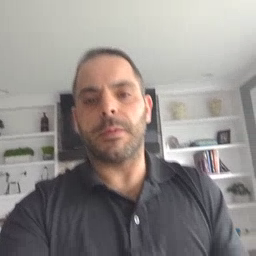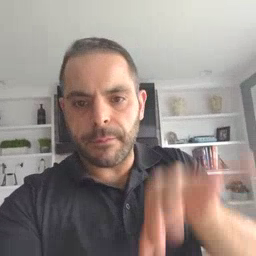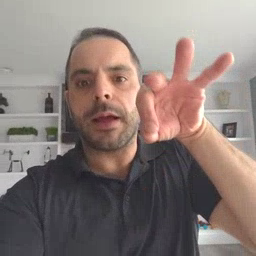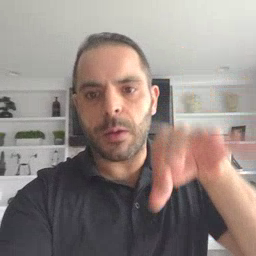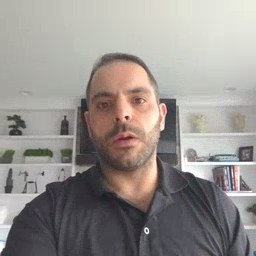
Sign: find